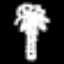
Label: palm tree